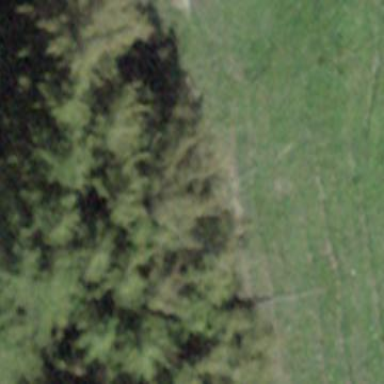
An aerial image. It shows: Forest area.